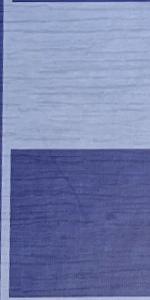
Label: Empty